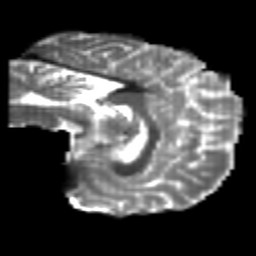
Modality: T2w
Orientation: sagittal
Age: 26
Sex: male
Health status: healthy
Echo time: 0.074 s